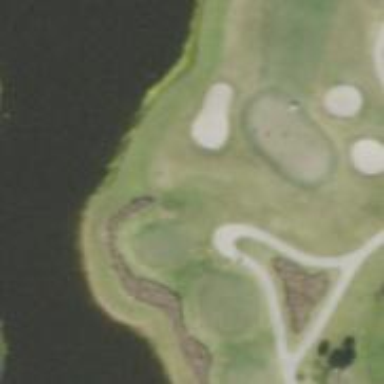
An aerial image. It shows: Golf cartpath that is also road path.